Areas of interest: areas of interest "Amusement Park"
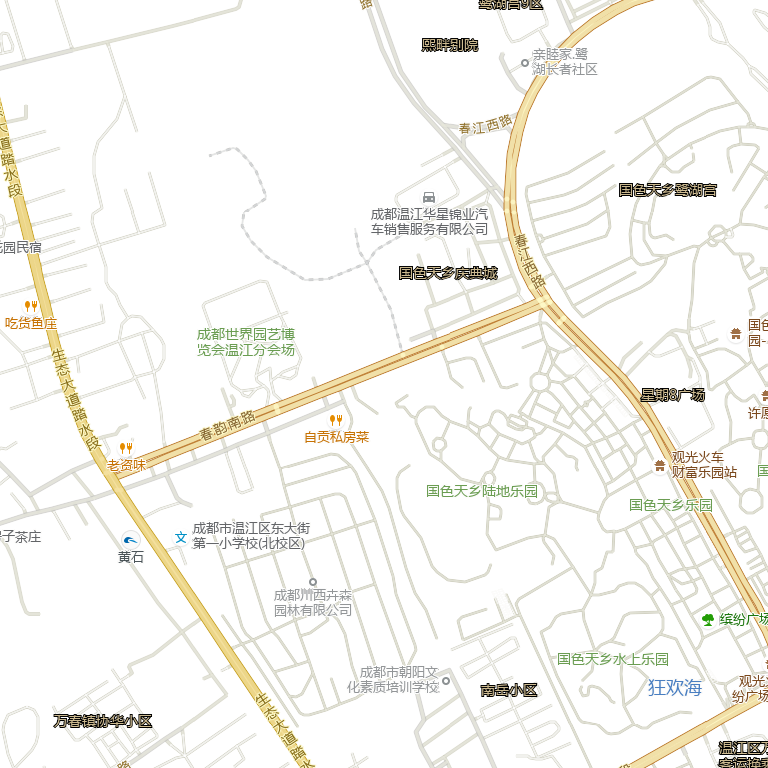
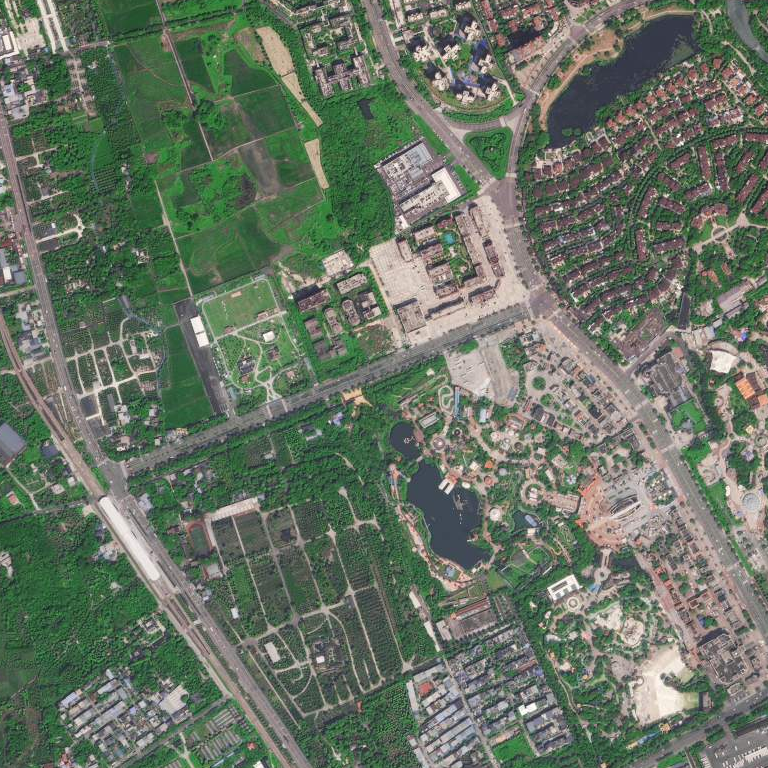